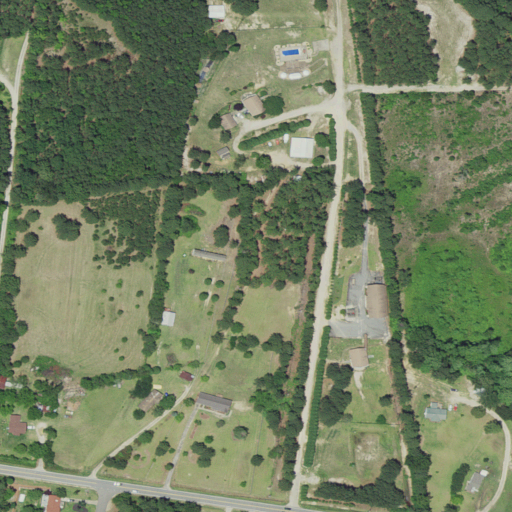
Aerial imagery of mountain in North Carolina named Hams Hill containing pasture, evergreen forest, grassland, mixed forest, shrub, low intensity development, open development, medium intensity development, and deciduous forest